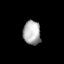
Tissue: lung
Cell type: Endothelial cells
Senescence score: 0.5995
Nuclear area (px): 415
Mean DAPI intensity: 172.947